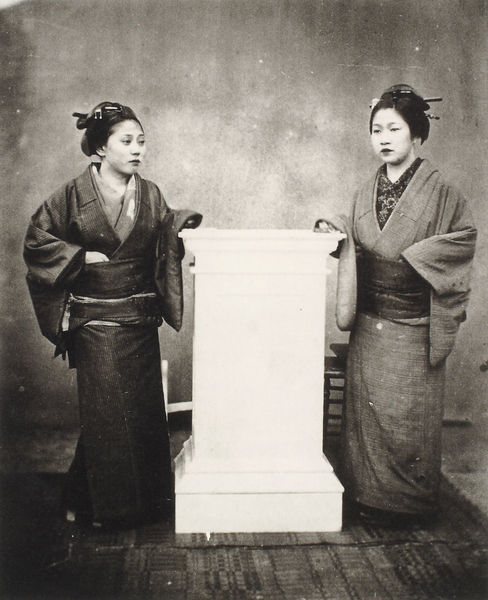
Titel: Geishas
Künstler: Ueno Hikoma
Institution: Köln, Agfa Photohistorama
Schlagwörter: hand, weiß, frauen, frau, kleid, kleider, pfeiler, schwarz, säule, blick, gürtel, teppich, bluse, haarschmuck, sockel, blicken, hände, mantel, stehend, japan, zwei, klein, hocker, podest, japanisch, foto, fotografie, asien, geisha, schwarz-weiß, asiatisch, chinesisch, stäbe, basis, kopfschmuck, matte, stäbchen, kimono, händel, kimonos, geishas, schwarzweißß, feiler, reismatte, hand in gürtel